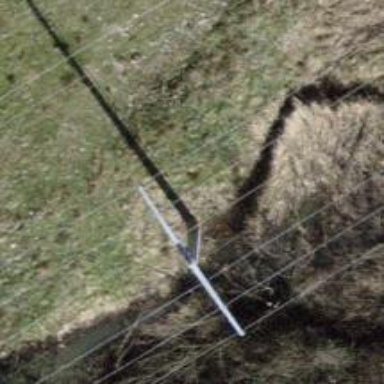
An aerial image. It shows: Power line with three cables.